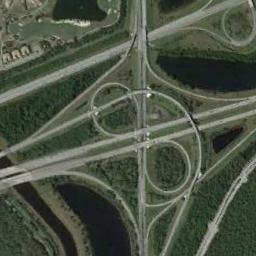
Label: overpass